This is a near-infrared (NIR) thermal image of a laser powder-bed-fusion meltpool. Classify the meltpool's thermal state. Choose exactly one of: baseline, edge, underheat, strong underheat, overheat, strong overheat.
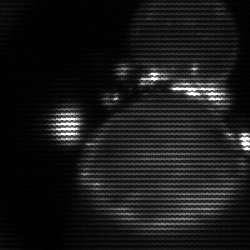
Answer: edge